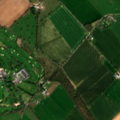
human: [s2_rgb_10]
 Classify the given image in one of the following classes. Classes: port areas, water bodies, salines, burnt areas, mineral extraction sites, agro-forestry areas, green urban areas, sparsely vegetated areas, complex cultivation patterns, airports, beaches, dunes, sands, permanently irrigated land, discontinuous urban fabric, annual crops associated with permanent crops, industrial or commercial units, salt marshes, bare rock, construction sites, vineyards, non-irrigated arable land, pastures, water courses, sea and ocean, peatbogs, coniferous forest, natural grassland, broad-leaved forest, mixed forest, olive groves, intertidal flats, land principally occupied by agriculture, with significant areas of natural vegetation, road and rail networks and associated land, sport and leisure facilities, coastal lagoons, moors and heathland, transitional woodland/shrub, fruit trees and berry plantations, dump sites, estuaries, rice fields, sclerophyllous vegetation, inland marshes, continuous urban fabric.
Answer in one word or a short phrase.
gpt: sport and leisure facilities, non-irrigated arable land, pastures, complex cultivation patterns, mixed forest